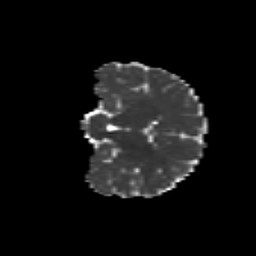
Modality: MD
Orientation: coronal
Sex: female
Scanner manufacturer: siemens
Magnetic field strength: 3 T
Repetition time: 5 s
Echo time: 0.071 s